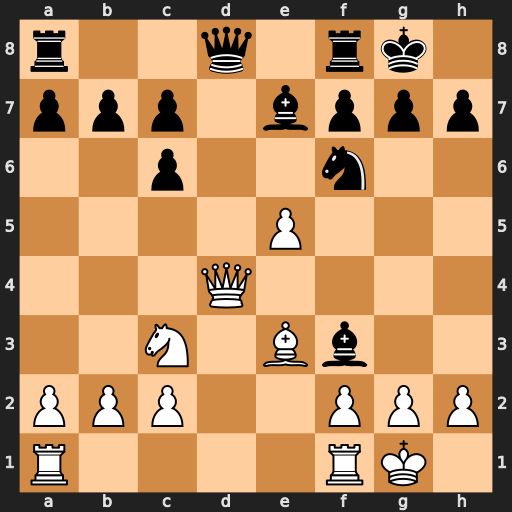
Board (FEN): r2q1rk1/ppp1bppp/2p2n2/4P3/3Q4/2N1Bb2/PPP2PPP/R4RK1
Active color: w
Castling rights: -
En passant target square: -
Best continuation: exf6 Bxf6 Qxd8 Raxd8 gxf3